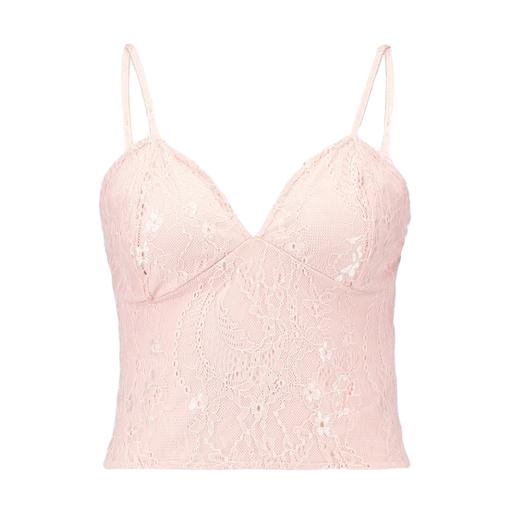
pink strappy top lace, pink lace crop top, pink chemise embrace lace, white background